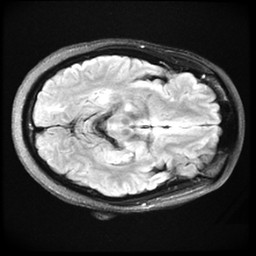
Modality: FLAIR
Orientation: axial
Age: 35
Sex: female
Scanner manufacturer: ge
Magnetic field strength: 3 T
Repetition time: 11 s
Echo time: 0.1497 s